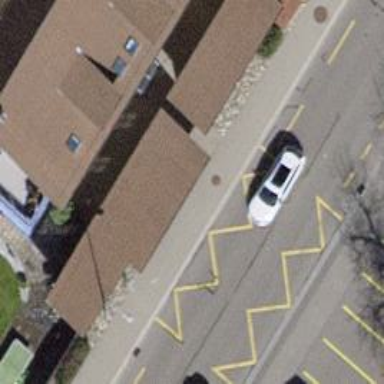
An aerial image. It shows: Public transport shelter.